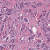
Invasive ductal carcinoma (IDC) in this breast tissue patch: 1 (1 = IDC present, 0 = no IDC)